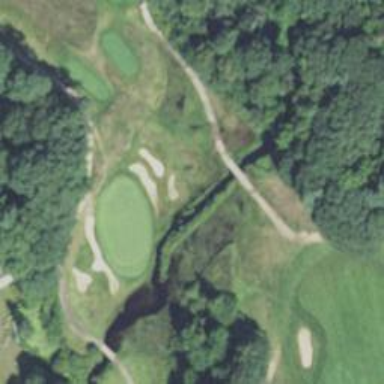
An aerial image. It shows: Service road on bridge designed for golf cartpath.